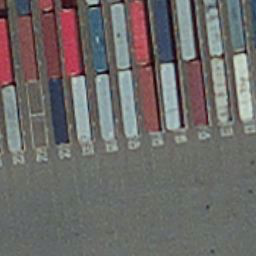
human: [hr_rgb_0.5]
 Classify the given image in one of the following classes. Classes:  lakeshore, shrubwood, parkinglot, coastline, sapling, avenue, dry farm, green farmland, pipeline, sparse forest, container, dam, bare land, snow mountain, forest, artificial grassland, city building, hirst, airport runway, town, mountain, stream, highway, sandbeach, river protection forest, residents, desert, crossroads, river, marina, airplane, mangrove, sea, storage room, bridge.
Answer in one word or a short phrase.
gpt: container